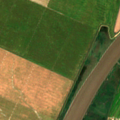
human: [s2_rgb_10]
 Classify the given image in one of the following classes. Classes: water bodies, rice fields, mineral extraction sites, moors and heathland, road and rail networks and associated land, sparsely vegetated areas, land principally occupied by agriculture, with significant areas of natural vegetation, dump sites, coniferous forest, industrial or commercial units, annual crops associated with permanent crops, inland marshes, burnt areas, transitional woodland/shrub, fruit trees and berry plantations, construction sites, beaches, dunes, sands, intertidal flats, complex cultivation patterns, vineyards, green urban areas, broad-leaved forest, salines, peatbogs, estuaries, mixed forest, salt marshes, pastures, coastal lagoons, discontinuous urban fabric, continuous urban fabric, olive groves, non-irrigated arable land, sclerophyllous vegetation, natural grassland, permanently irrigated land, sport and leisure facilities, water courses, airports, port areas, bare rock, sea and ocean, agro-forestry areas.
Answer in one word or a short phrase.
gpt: permanently irrigated land, rice fields, pastures, inland marshes, salt marshes, estuaries